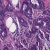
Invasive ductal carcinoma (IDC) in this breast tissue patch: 0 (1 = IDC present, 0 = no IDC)